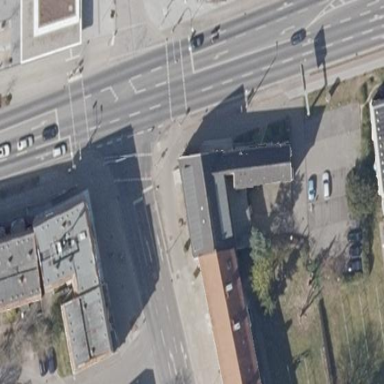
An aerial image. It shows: Commercial building with gabled roof.